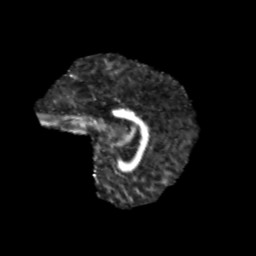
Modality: FA
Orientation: sagittal
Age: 11
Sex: female
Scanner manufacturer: siemens
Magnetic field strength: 3 T
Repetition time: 3.8 s
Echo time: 0.07 s